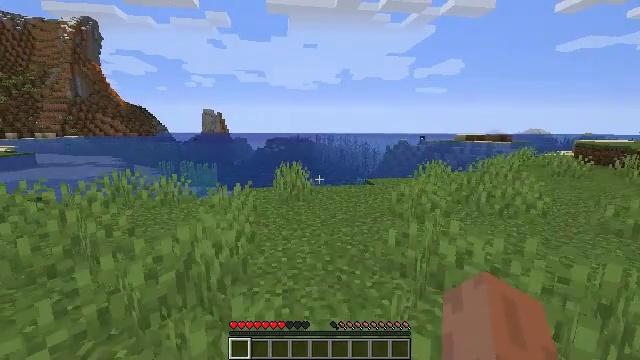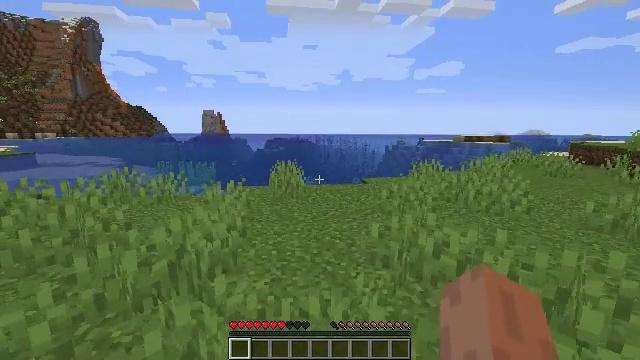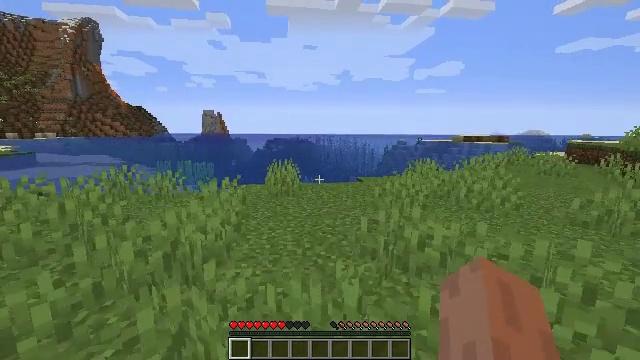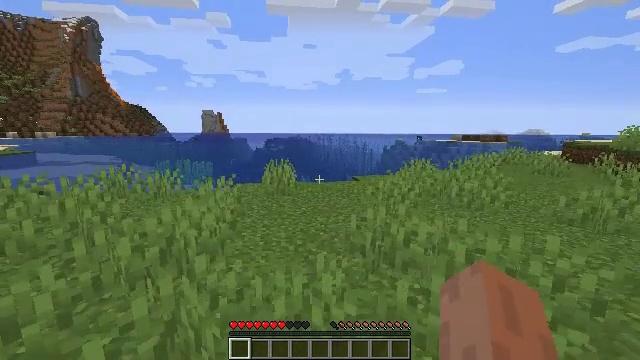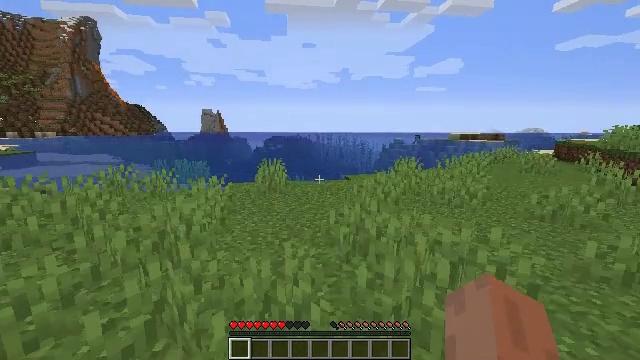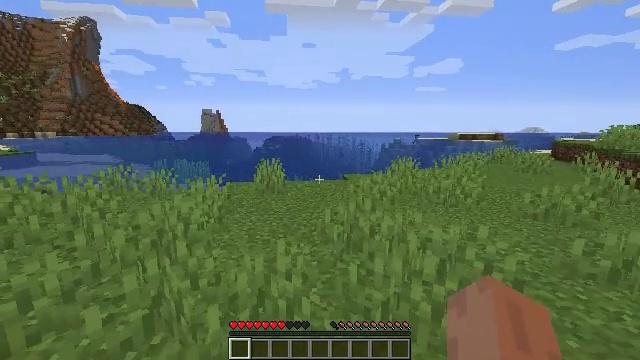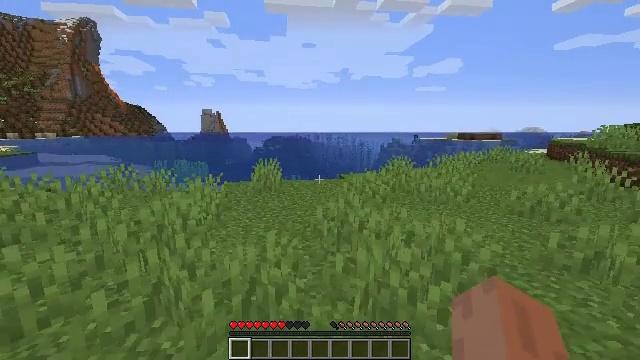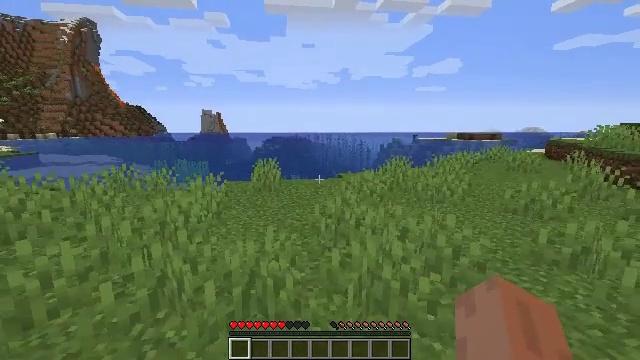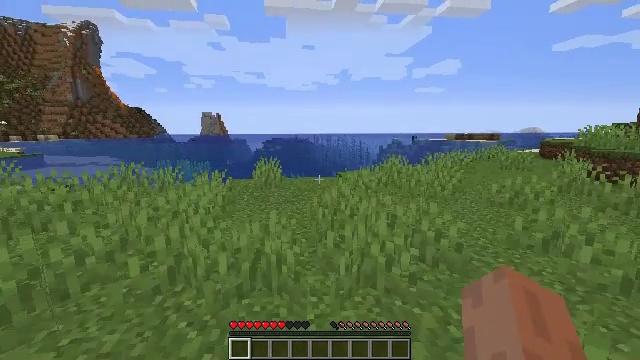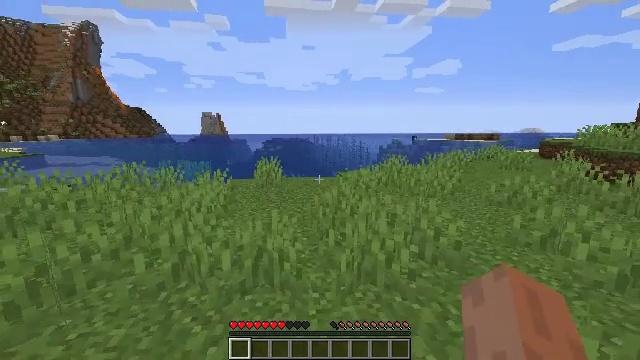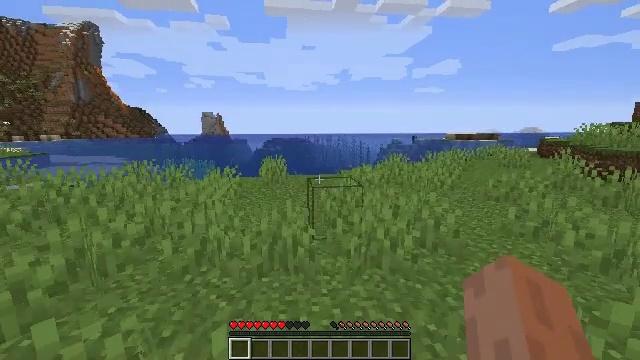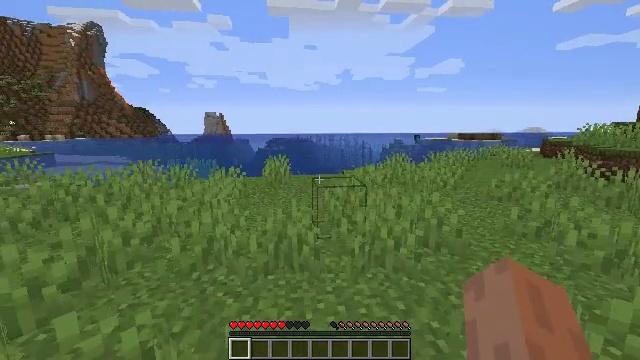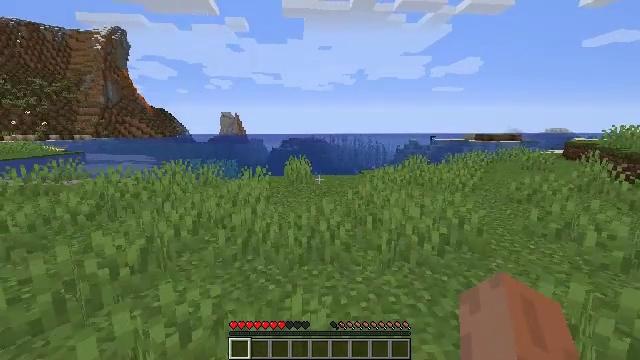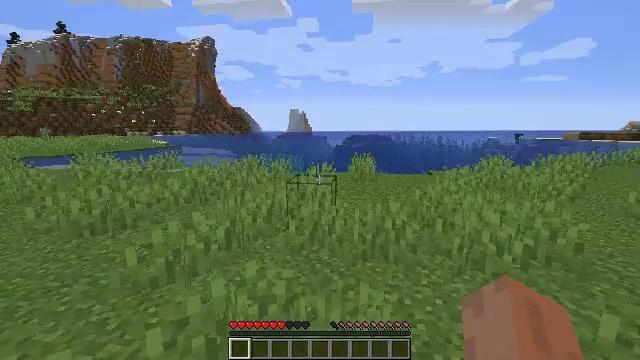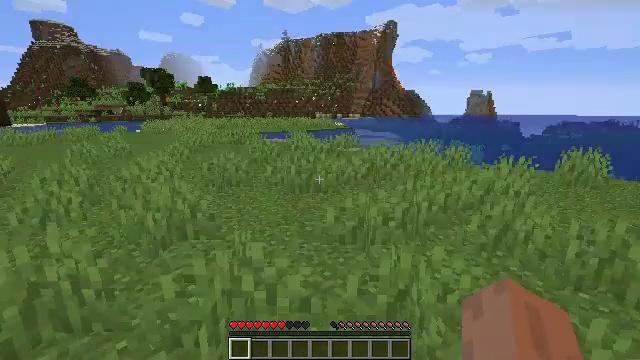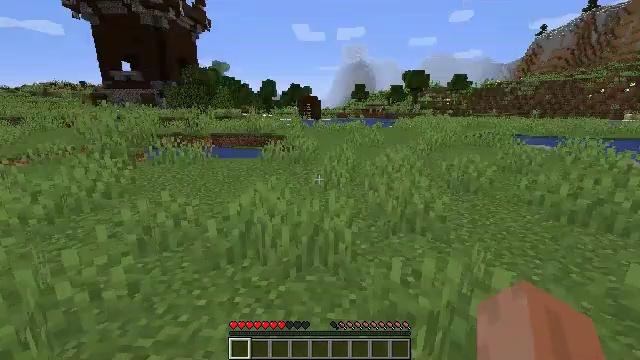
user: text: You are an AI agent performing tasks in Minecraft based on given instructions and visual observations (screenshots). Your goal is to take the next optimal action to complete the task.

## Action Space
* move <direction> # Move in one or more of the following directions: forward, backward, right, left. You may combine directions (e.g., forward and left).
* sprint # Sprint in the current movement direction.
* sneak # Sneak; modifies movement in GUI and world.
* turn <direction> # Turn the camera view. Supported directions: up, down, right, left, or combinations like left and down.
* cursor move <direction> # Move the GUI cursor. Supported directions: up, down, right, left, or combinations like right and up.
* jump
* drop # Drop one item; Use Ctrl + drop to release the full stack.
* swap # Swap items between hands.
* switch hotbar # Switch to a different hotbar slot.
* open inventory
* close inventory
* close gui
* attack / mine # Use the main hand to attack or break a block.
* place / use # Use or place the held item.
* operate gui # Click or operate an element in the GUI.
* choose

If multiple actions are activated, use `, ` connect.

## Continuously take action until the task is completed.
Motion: motion action
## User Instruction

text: Attack the birch planks to recycle them.
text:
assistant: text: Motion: move back and move right, attack / mine
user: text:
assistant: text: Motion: move back and move right, attack / mine
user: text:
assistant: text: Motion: move back and move right, attack / mine
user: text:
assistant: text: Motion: move back and move right, attack / mine
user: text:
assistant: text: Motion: move back and move right, attack / mine
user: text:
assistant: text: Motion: move back, attack / mine
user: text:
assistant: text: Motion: move back, attack / mine
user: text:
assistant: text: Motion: move back, attack / mine
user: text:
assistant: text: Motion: move back and move left, attack / mine
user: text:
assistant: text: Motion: move back and move left, attack / mine
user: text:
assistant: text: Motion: move back and move left, attack / mine
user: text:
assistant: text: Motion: move back and move left, turn left, attack / mine
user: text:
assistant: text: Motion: move back and move left, turn left, attack / mine
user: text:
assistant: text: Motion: move left, turn left and down, attack / mine
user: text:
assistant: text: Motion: move forward and move left, turn left, attack / mine
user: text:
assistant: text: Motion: move forward and move left, turn left and up, attack / mine
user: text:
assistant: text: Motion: move forward, turn left, attack / mine
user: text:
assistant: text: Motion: move forward, turn left and up, attack / mine
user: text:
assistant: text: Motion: move forward, turn left, attack / mine
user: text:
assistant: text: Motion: move forward, turn left, attack / mine
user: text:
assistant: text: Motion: move forward, turn left, attack / mine
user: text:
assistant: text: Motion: move forward, attack / mine
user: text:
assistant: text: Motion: move forward, attack / mine
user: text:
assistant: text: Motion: move forward, attack / mine
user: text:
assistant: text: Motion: move forward, attack / mine
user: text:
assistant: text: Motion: move forward, attack / mine
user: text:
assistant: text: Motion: move forward, attack / mine
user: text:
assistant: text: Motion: move forward, attack / mine
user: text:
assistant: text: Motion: move forward, attack / mine
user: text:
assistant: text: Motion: move forward, attack / mine